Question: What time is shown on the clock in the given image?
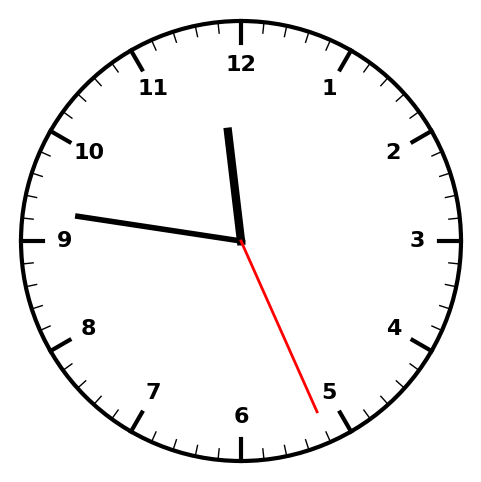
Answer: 11:46:26